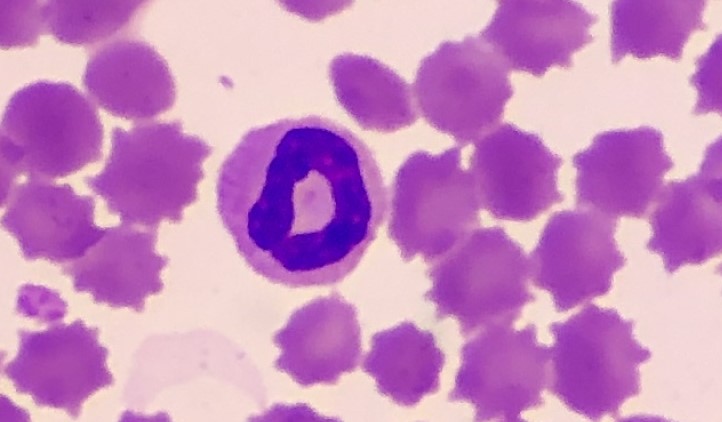
White blood cell type: Neutrophil